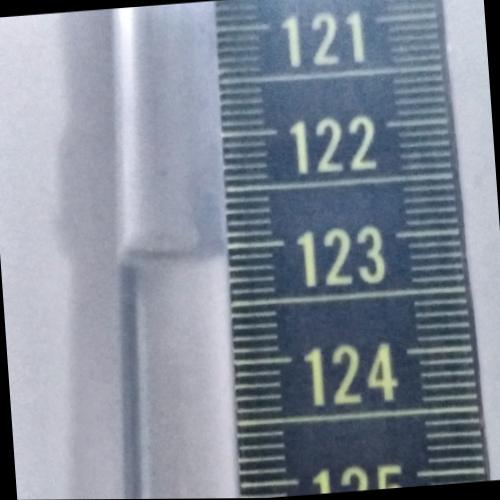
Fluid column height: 123.1 cm